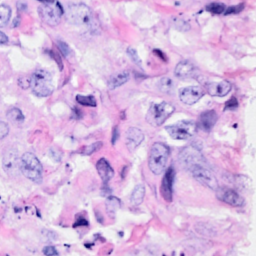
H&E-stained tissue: Breast